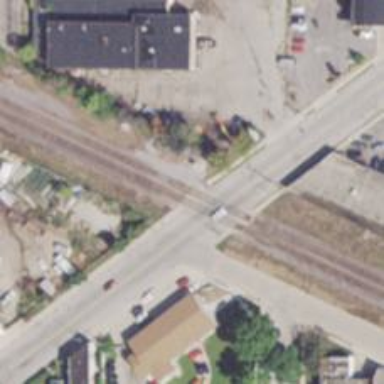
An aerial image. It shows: Railway crossing.